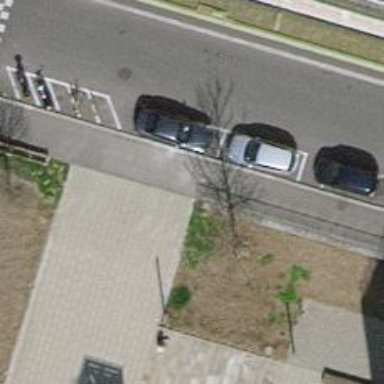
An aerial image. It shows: Footway made of paving stones.